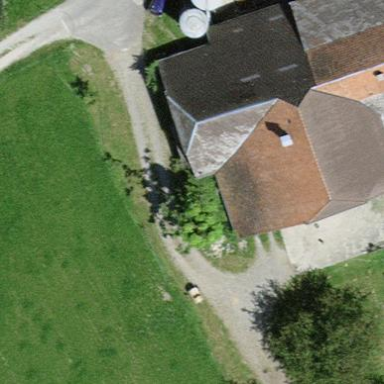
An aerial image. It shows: Farm building.